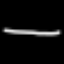
Label: line